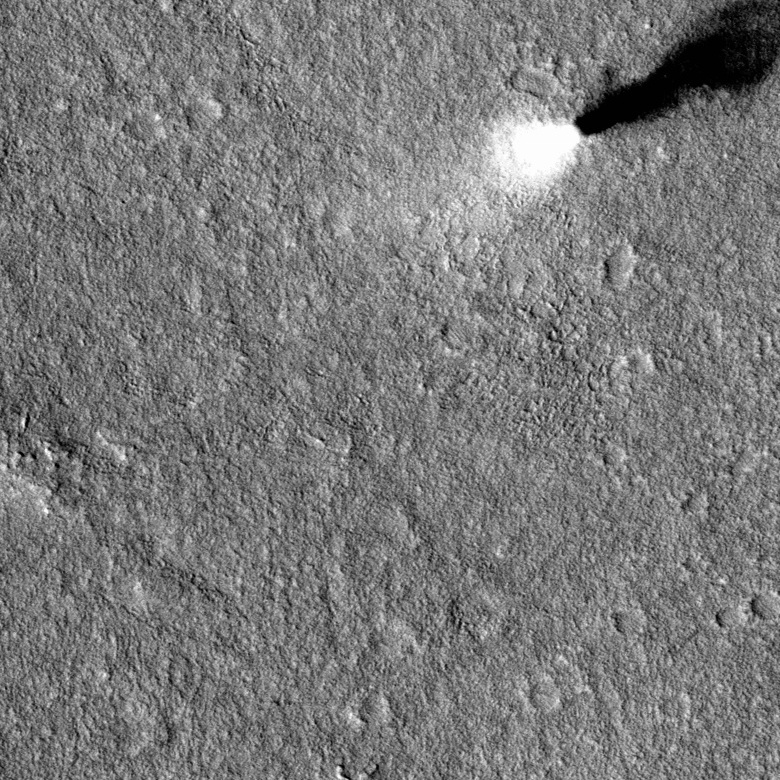
Label: dustdevil